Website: bh-photo
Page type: customer-info-address
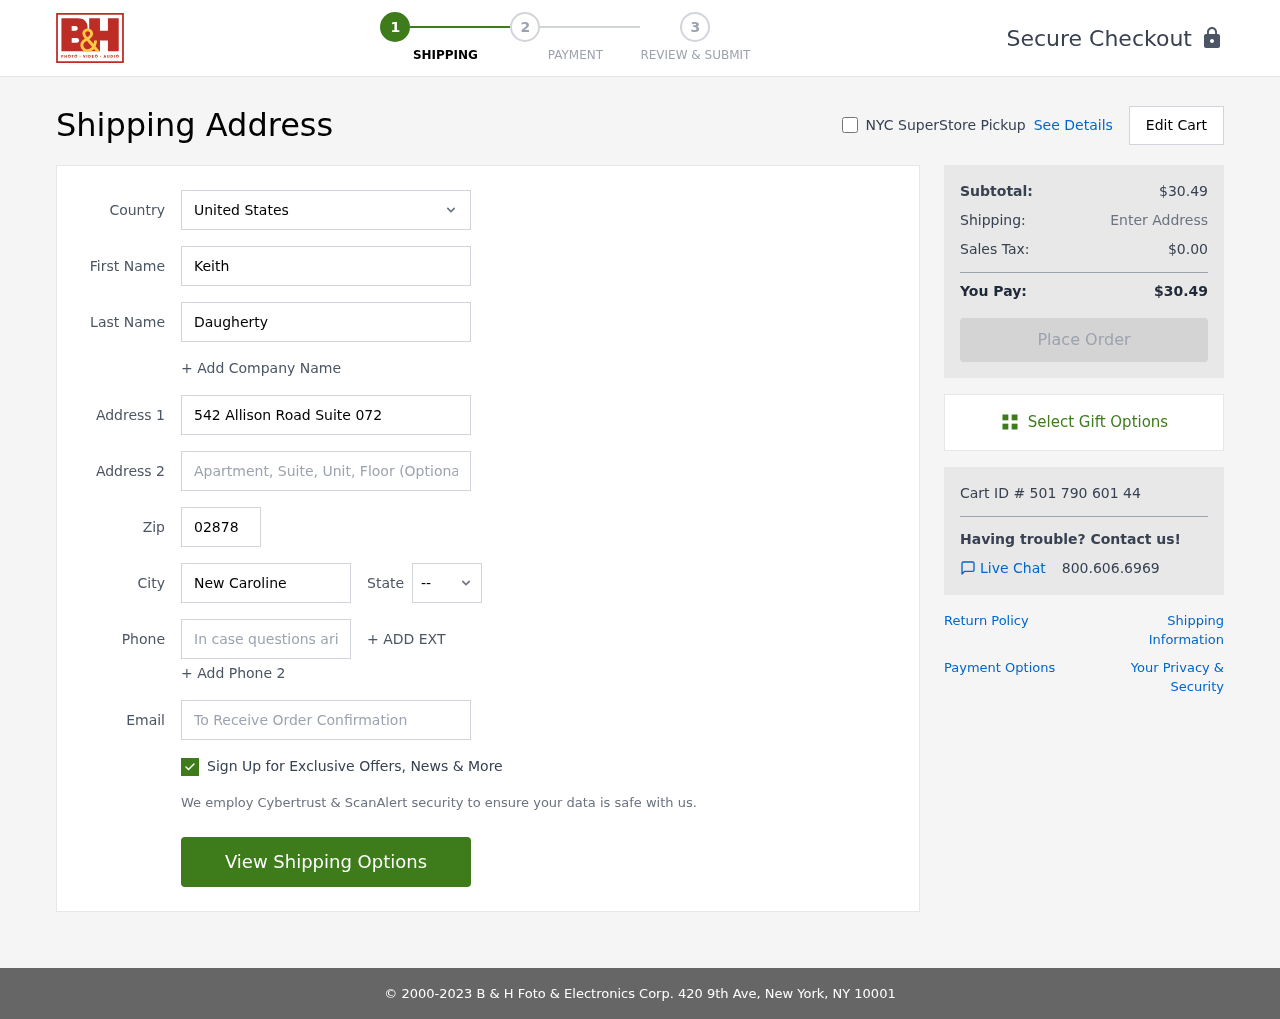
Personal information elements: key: PII_CITY
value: New Caroline
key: PII_COUNTRY
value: United States
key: PII_EMAIL
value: kdaugherty@gmail.com
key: PII_FIRSTNAME
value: Keith
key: PII_LASTNAME
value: Daugherty
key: PII_PHONE
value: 5946726795
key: PII_POSTCODE
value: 02878
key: PII_STATE_ABBR
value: IL
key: PII_STREET
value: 542 Allison Road Suite 072
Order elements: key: ORDER_SUBTOTAL
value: $30.49
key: ORDER_TAX
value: $0.00
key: ORDER_TOTAL
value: $30.49
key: ORDER_ID
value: Cart ID # 501 790 601 44